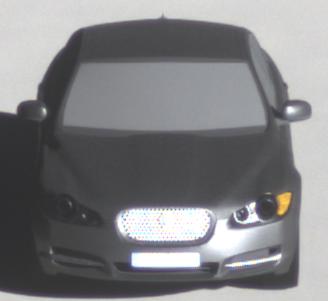
Make: Jaguar
Model: XF 3.0 V6
Detailed model: XF (X250) Limousine
Model produced from: 2010/02
Model produced until: 2010/10
Doors: 4
Color: gray
Road condition: dry road
Daytime: morning or afternoon
Contrast: high contrast